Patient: sex M, age 49
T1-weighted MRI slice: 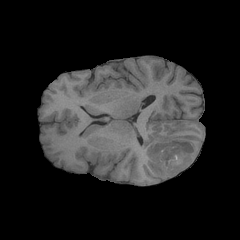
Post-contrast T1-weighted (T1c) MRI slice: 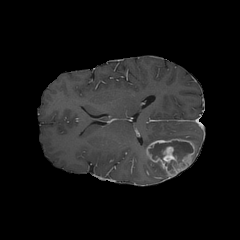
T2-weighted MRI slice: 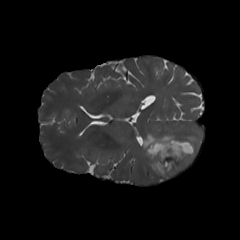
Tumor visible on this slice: yes
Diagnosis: Glioblastoma, IDH-wildtype
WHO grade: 4